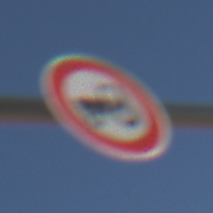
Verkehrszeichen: VerbotKraftfahrzeugeZuegeNichtSchneller25
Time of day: MorningAfternoon
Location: Outdoor (Nature)
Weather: Clear
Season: NotSpecified
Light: Natural